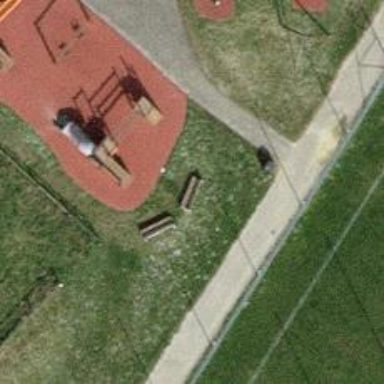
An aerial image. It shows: Bench for seating.